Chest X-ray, PA view. Patient: 25 years old, sex M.
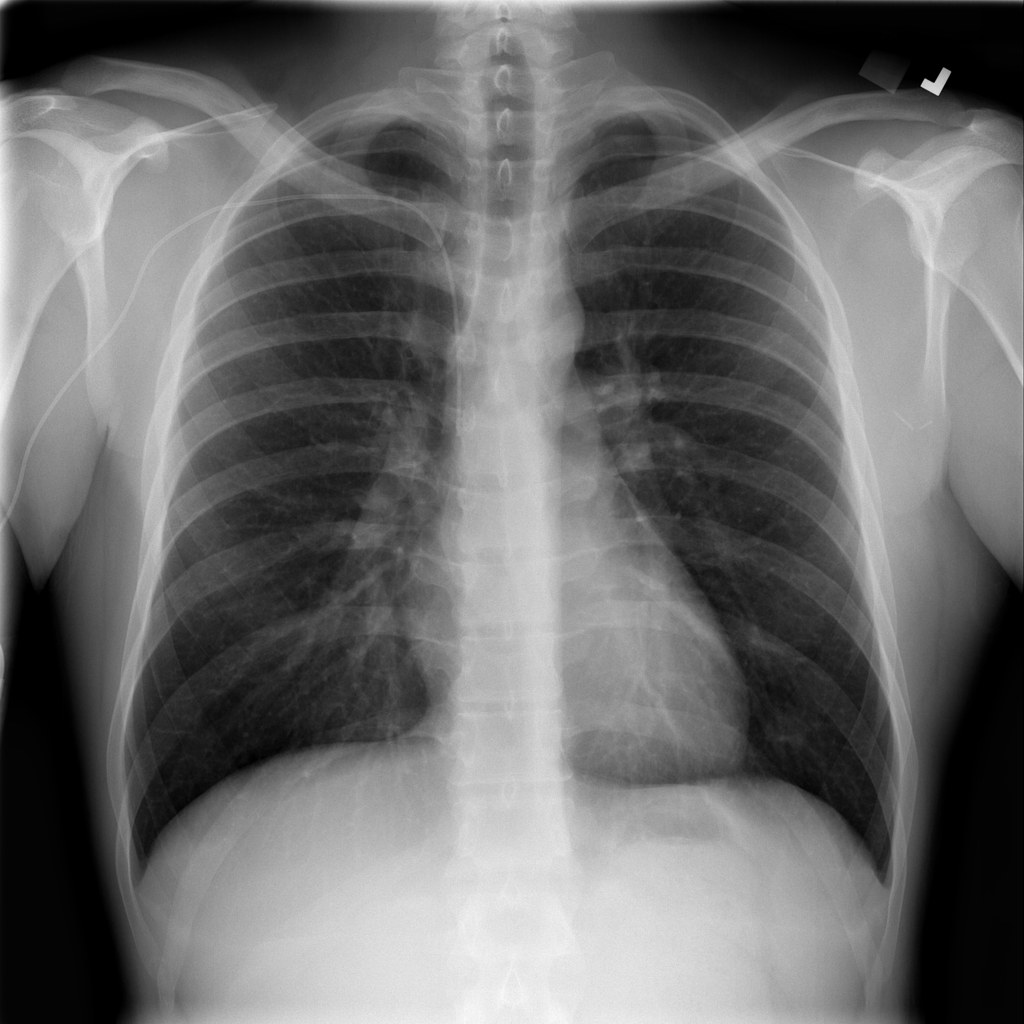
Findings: No Finding